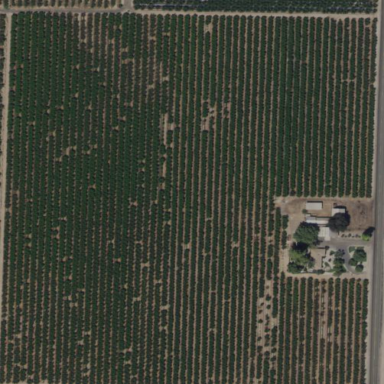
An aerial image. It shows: Orchard with nectarine trees. This open space property is filled with lush nectarine trees.